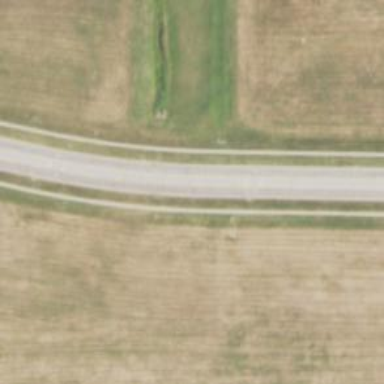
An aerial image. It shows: Road with "through" markings.